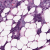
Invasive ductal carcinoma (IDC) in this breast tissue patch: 1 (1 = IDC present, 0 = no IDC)